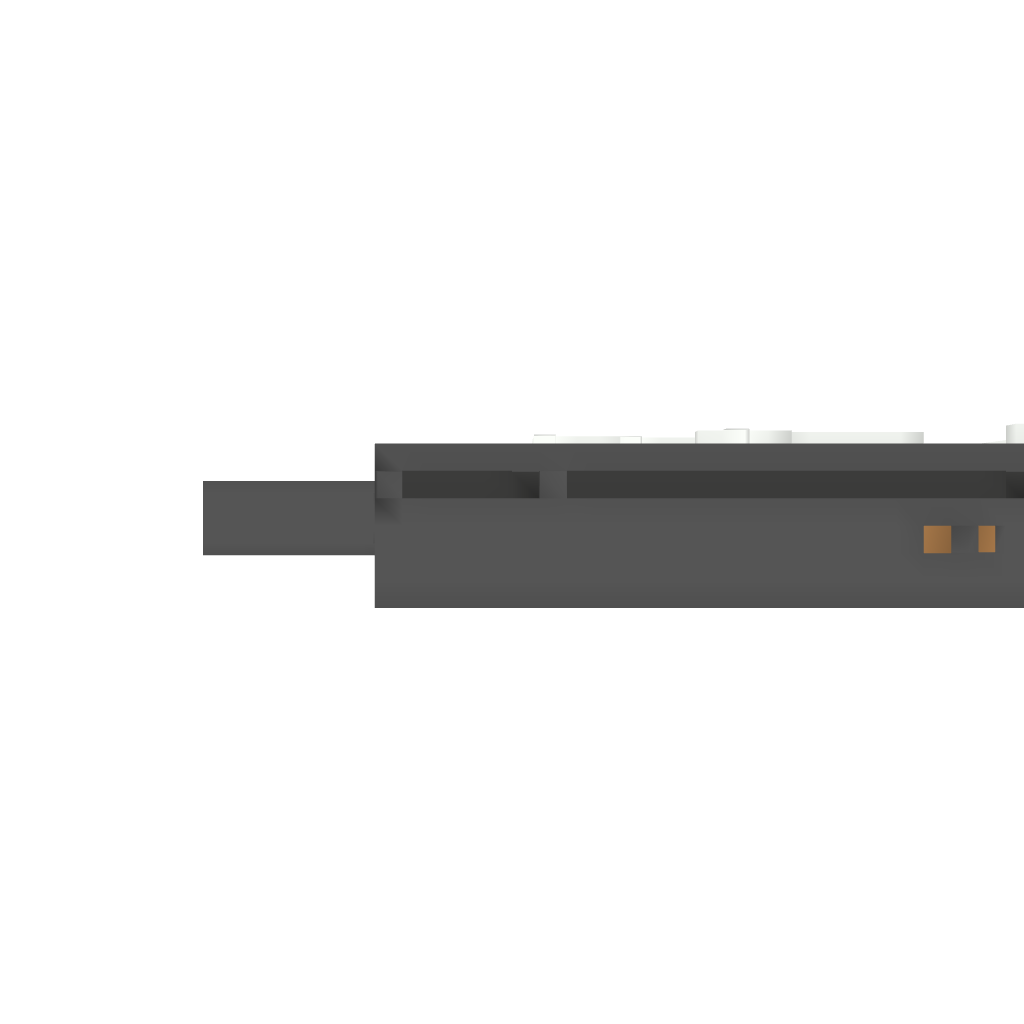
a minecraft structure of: Big jail 24 cells